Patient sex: F
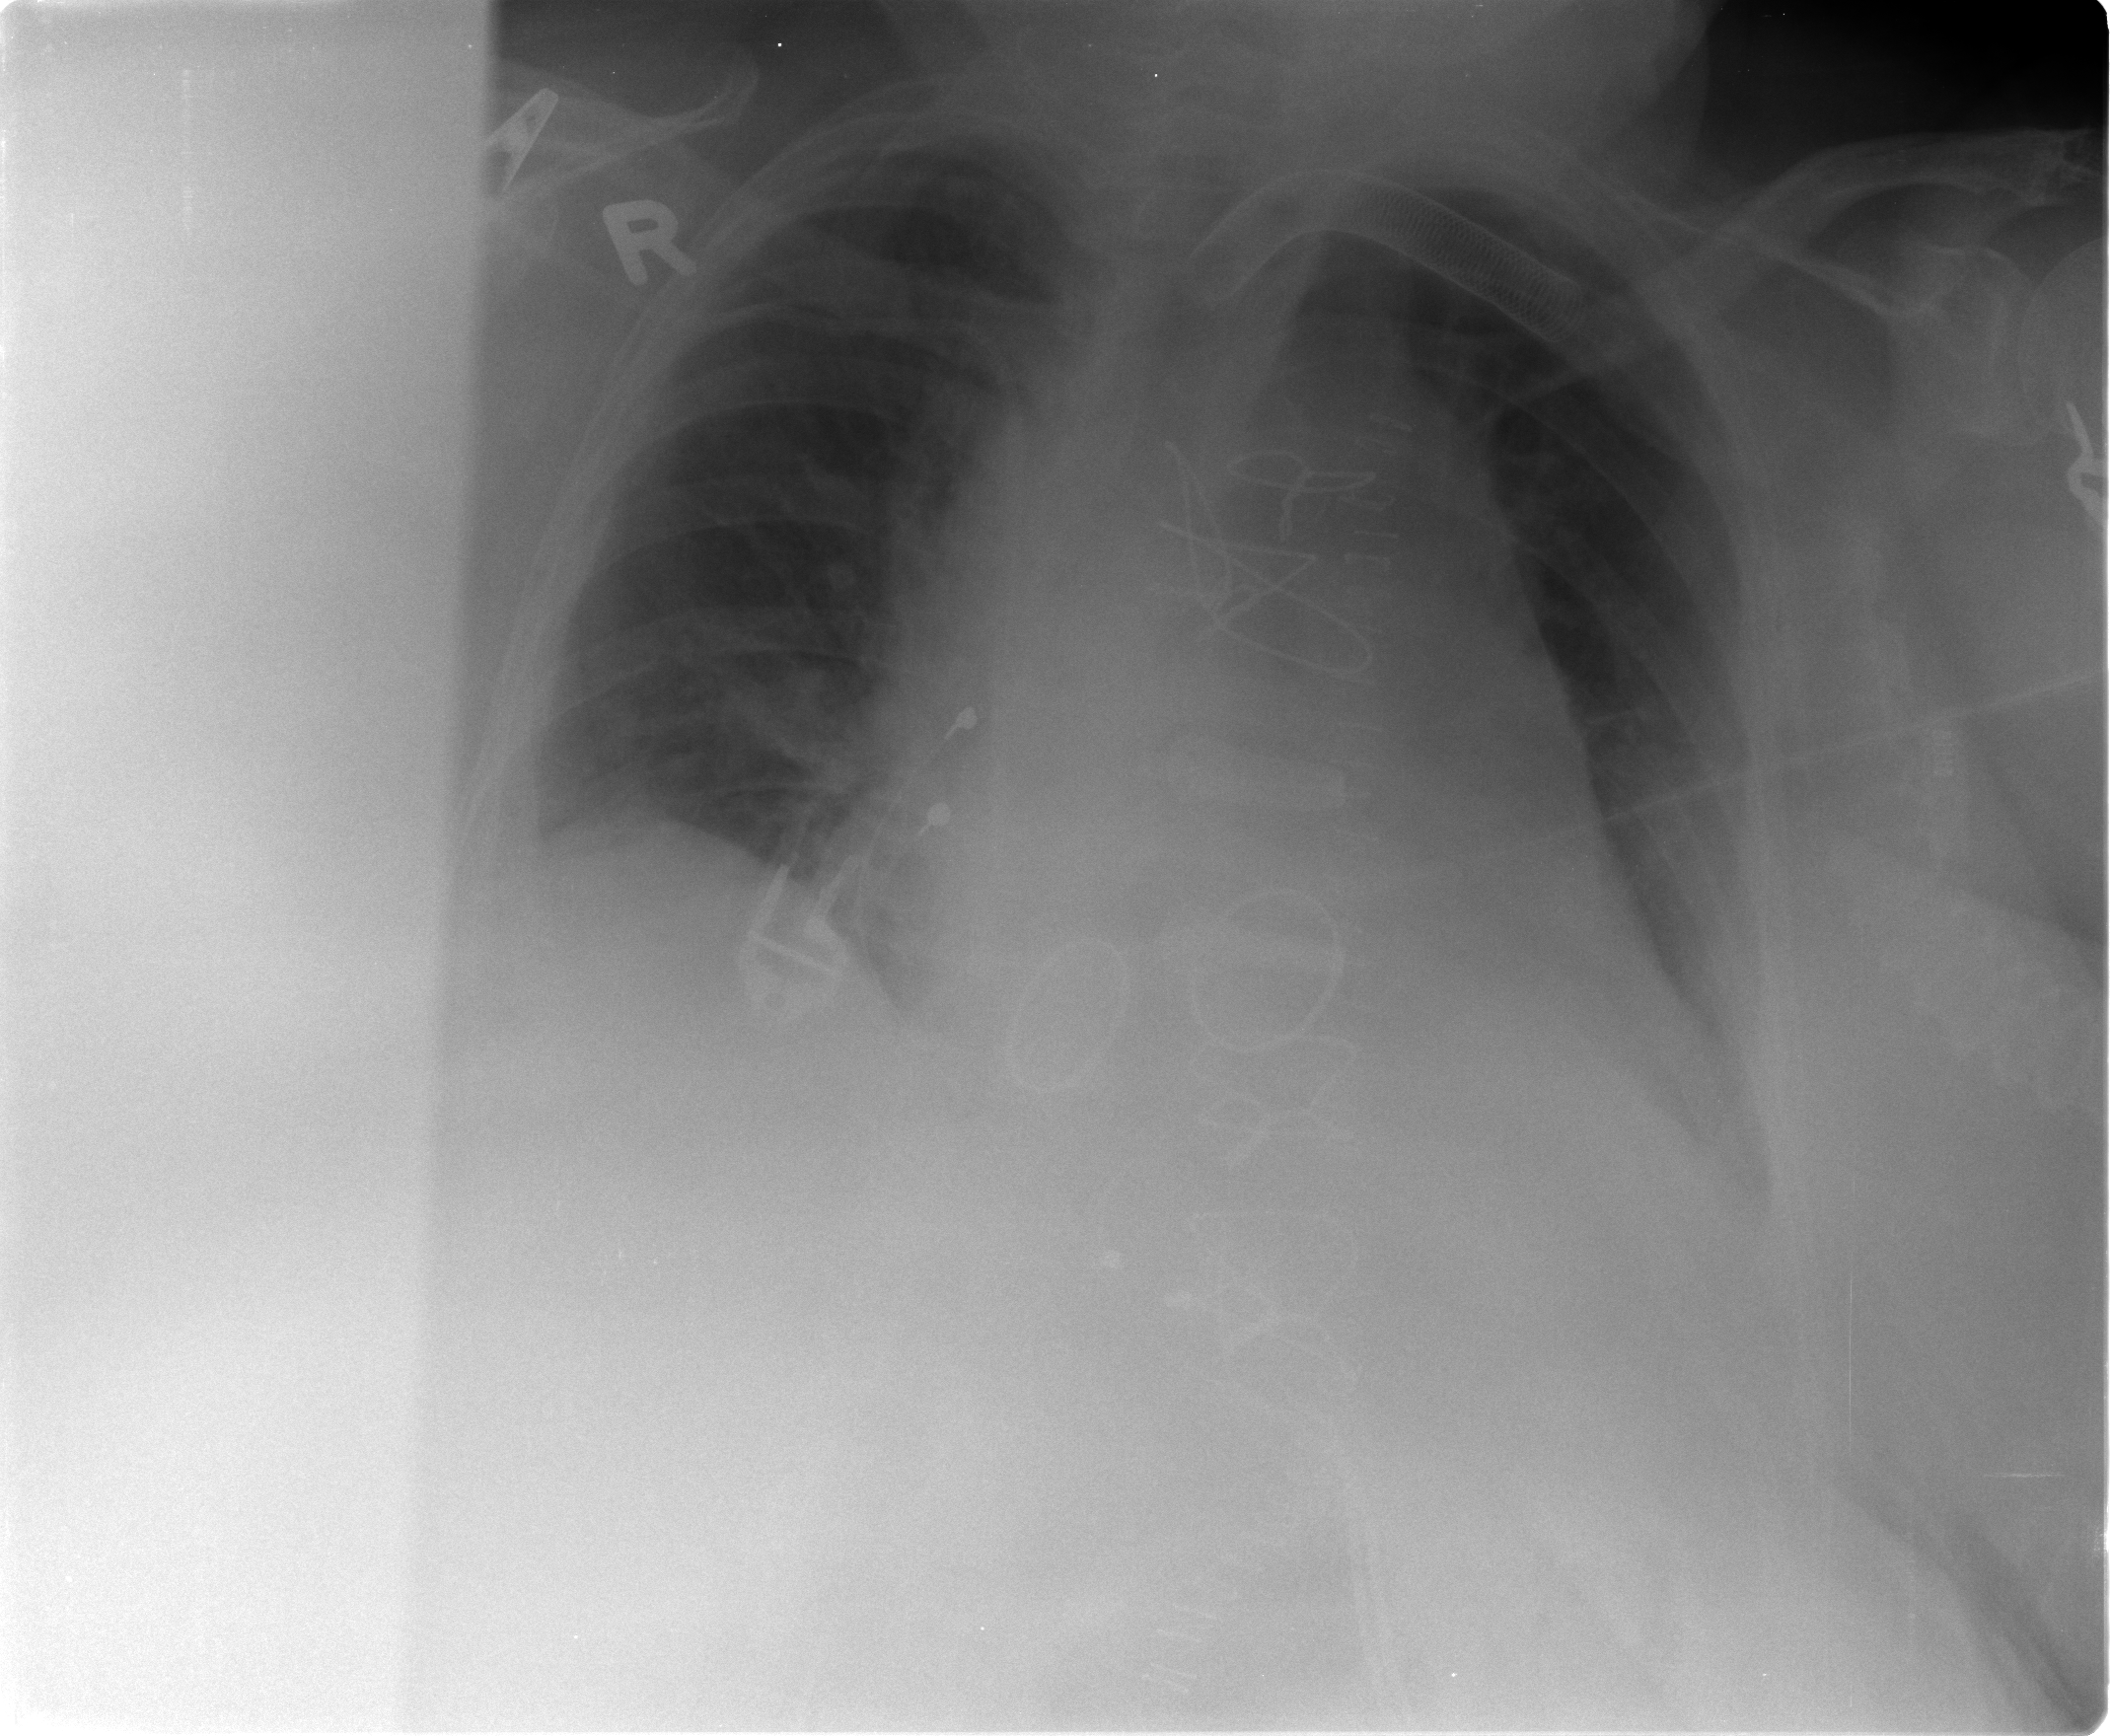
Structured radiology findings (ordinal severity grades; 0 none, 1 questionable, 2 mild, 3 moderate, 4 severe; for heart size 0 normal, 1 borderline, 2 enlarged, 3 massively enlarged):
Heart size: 2
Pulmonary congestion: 1
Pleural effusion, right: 1
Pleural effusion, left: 1
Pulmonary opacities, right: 0
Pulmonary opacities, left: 0
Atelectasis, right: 2
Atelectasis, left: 2